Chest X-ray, PA view. Patient: 59 years old, sex F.
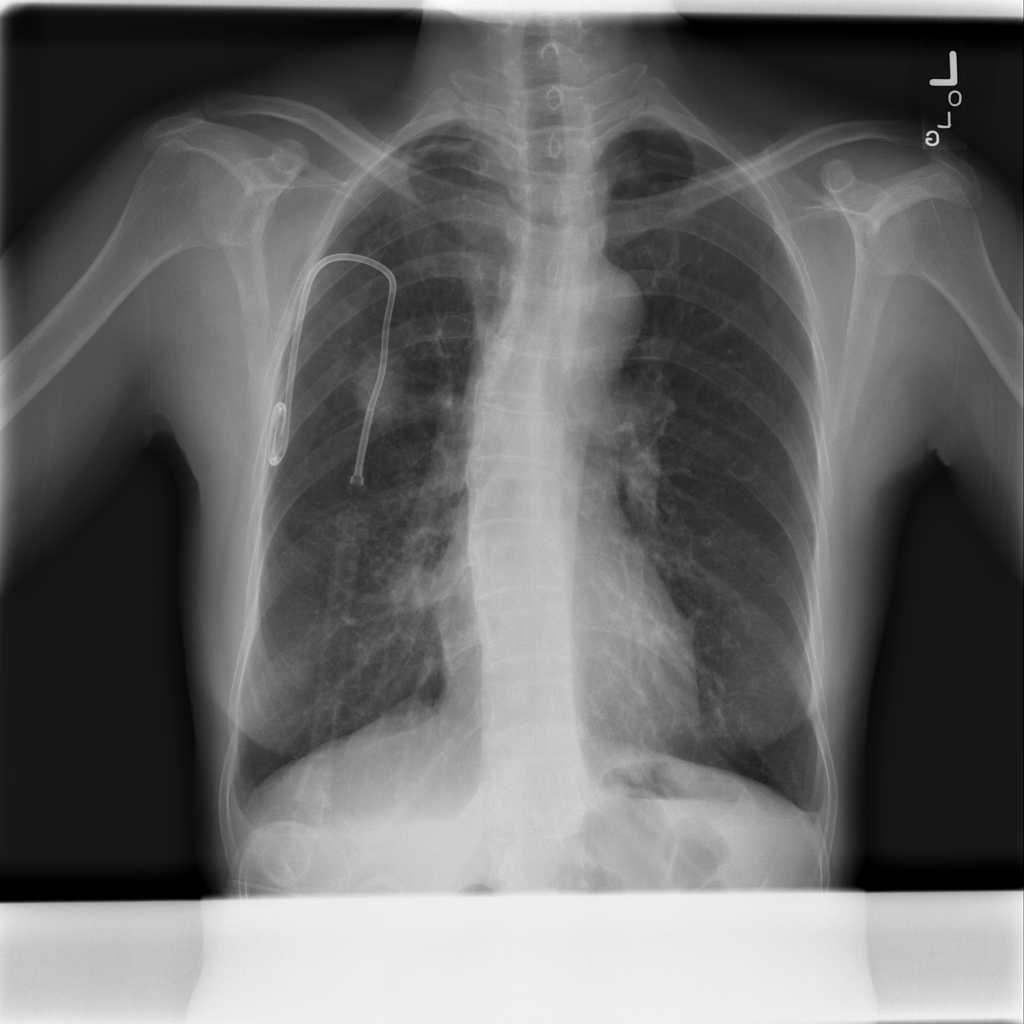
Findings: Effusion